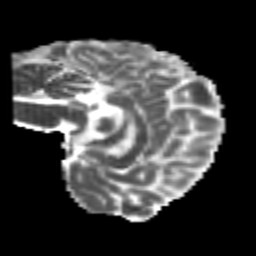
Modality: MD
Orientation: sagittal
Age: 23
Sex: female
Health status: healthy
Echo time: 0.074 s